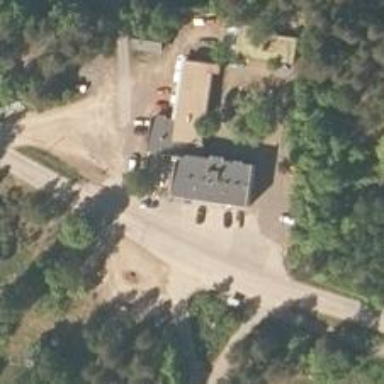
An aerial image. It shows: Convenience shop.